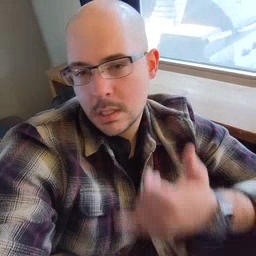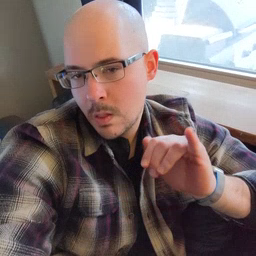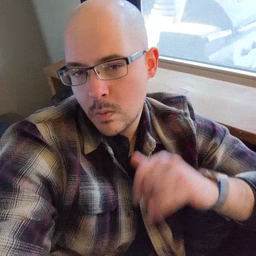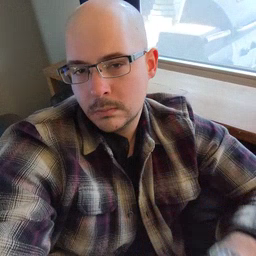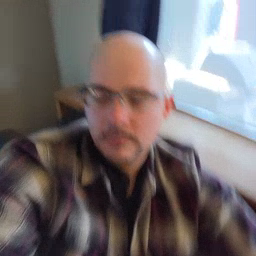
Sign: yellow